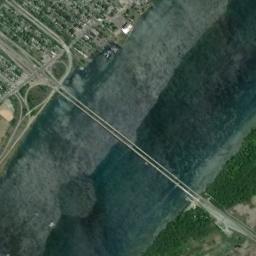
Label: bridge